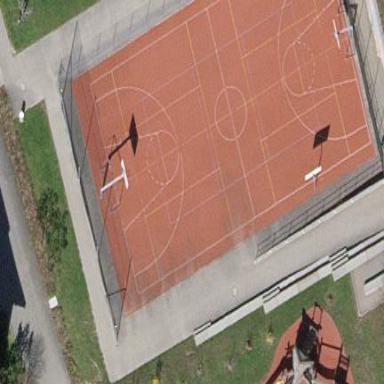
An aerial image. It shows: Basketball court in the leisure land pitch.